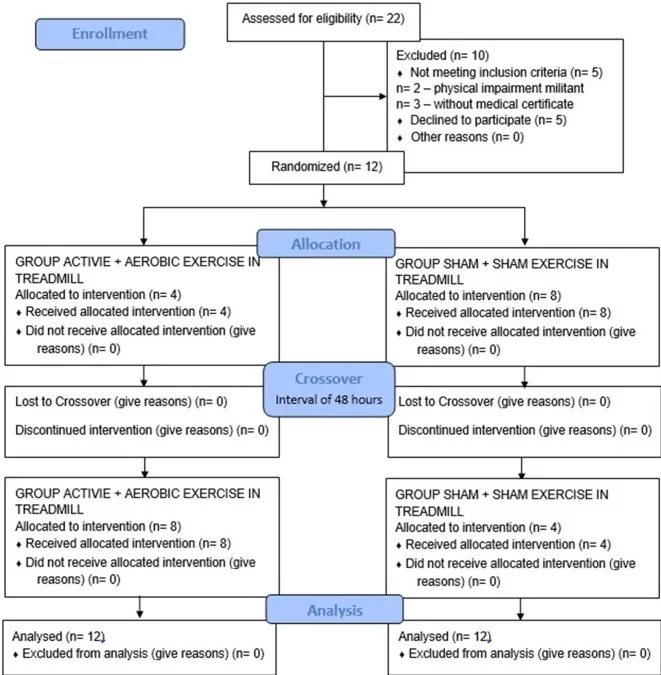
Flowchart of the study, followed CONSORT.
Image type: chart (chart)